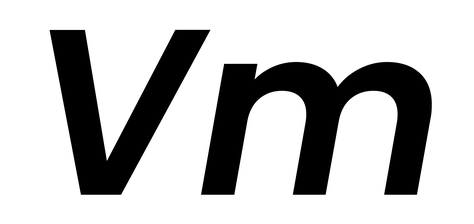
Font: Poppins-SemiBoldItalic